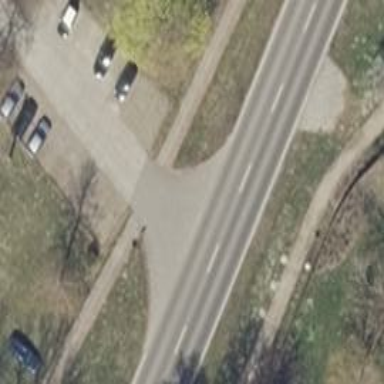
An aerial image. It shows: Asphalt sidewalk along the footway.